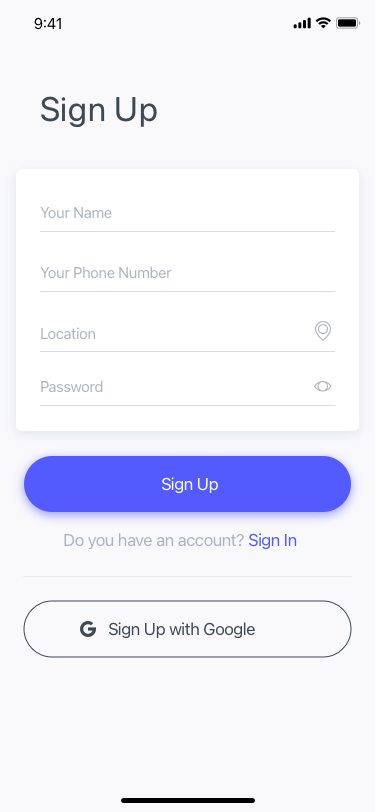
Text in this UI design:
Don’t have an account?
Sign Up
Sign In
Sign In with Google
Password
Location
Your Phone Number
Your Name
Sign Up